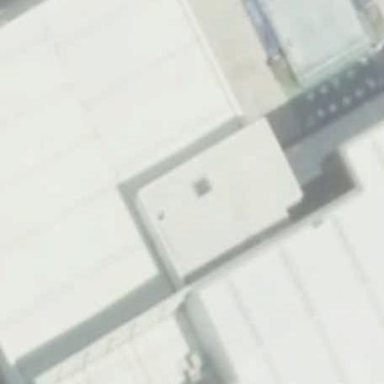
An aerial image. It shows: Part of building is shown in the image.